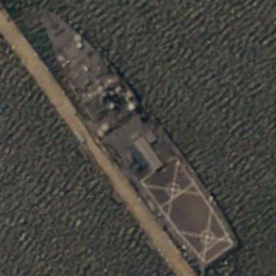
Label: combat